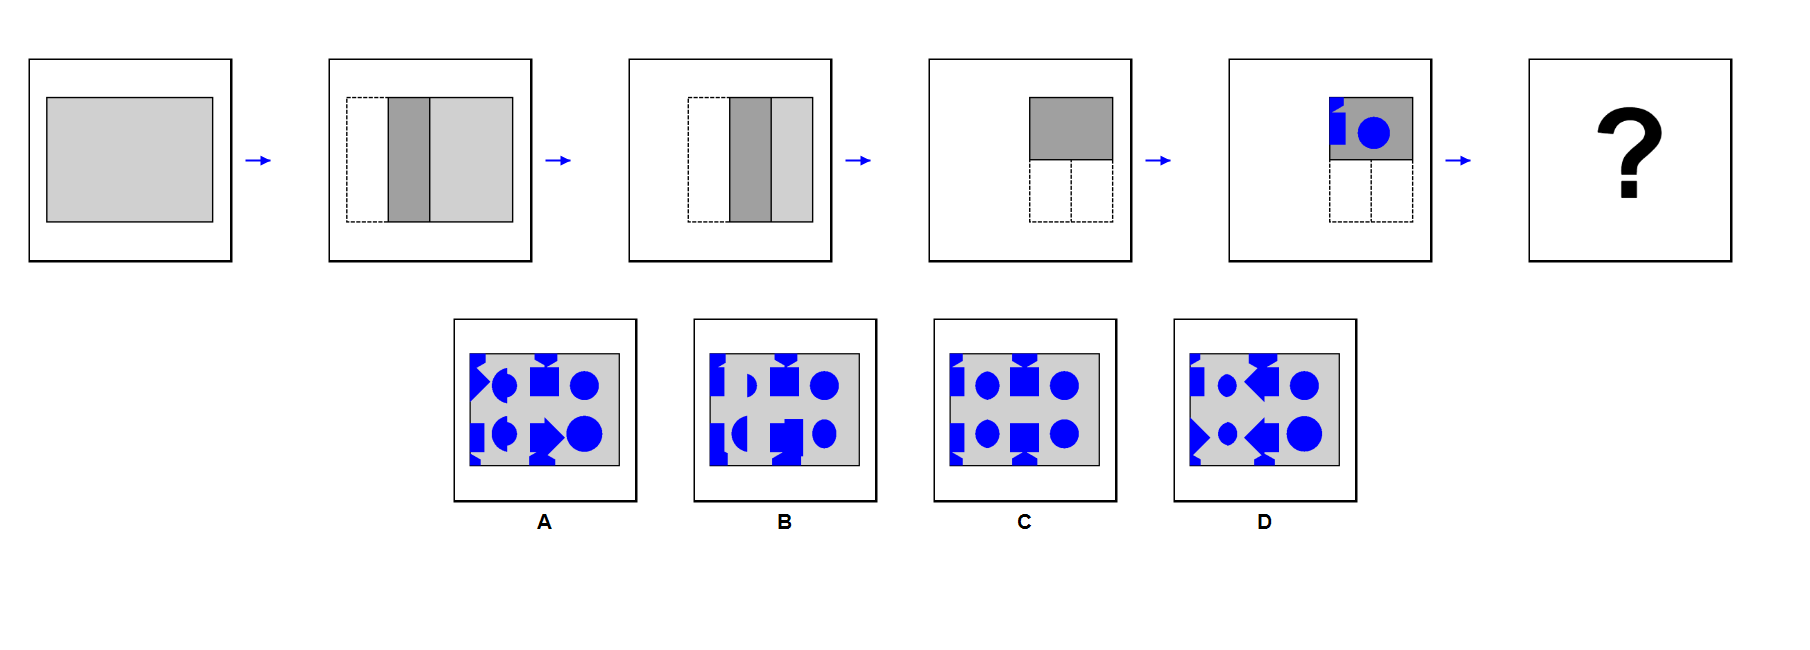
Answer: C